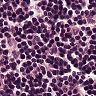
Metastatic tissue present: no